Interaction volume radius: 5 \u00c5
Interaction volume height: 35 \u00c5
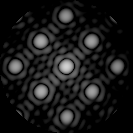
Disorder parameter: 0.05025